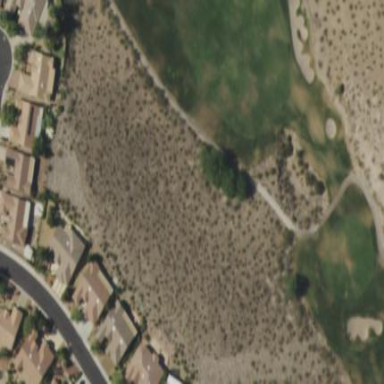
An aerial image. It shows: Area with grass used as rough in golf course.